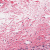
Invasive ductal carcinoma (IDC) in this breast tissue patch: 0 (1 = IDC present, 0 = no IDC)